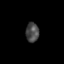
Tissue: skin
Cell type: Epithelial cells
Senescence score: 0.8035
Nuclear area (px): 254
Mean DAPI intensity: 71.693